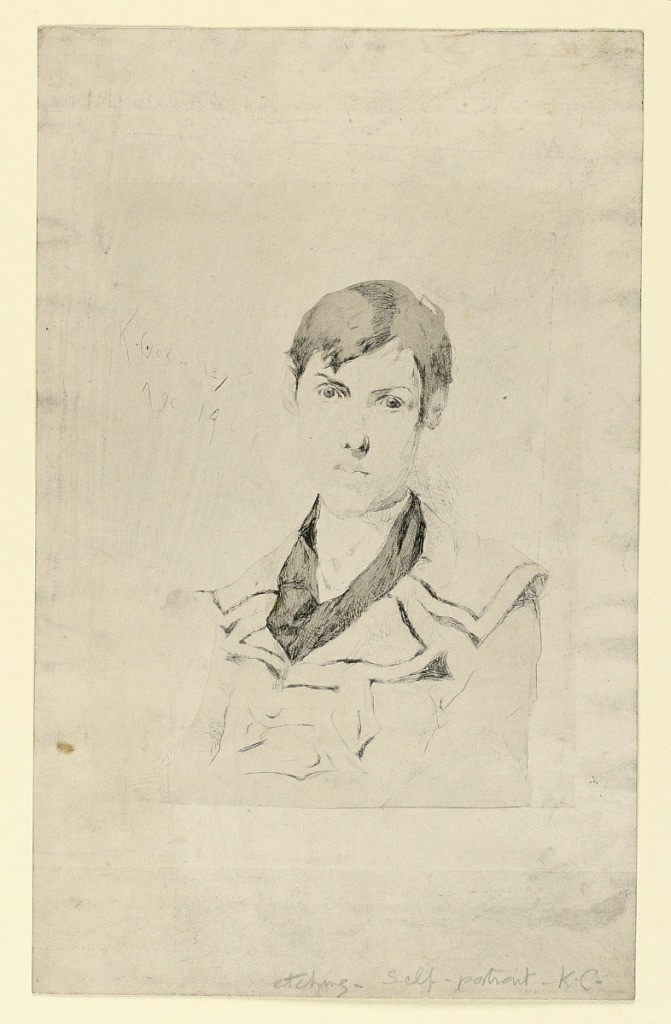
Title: Self-Portrait
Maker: Kenyon Cox, American, 1856–1919
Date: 1876
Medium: Etching in black ink on paper
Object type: Print
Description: Self-portrait of the artist in three-quarter view, wearing a coat.